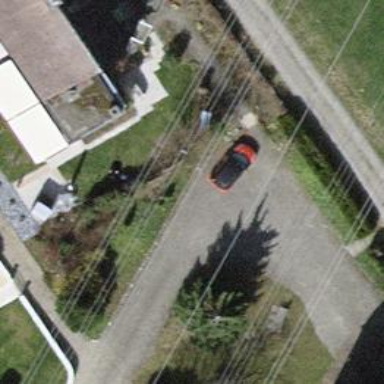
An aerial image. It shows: Turning circle on the road.